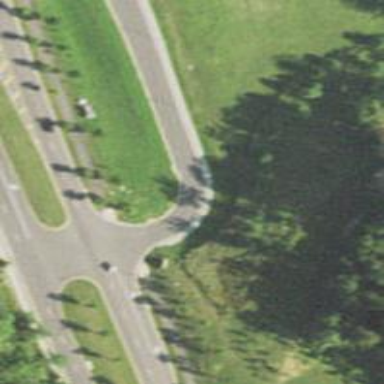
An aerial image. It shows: Asphalt driveway used as service road.